Question: I am unable to add Facebook Messenger as a channel to my bot. I'm receiving 400 error in the console and a fairly arcane error message (see the attached image). I have been able to successfully add DirectLine, Skype, and Slack.
From a troubleshooting perspective, I've tried the following:
- - - -
Any help would be much appreciated.

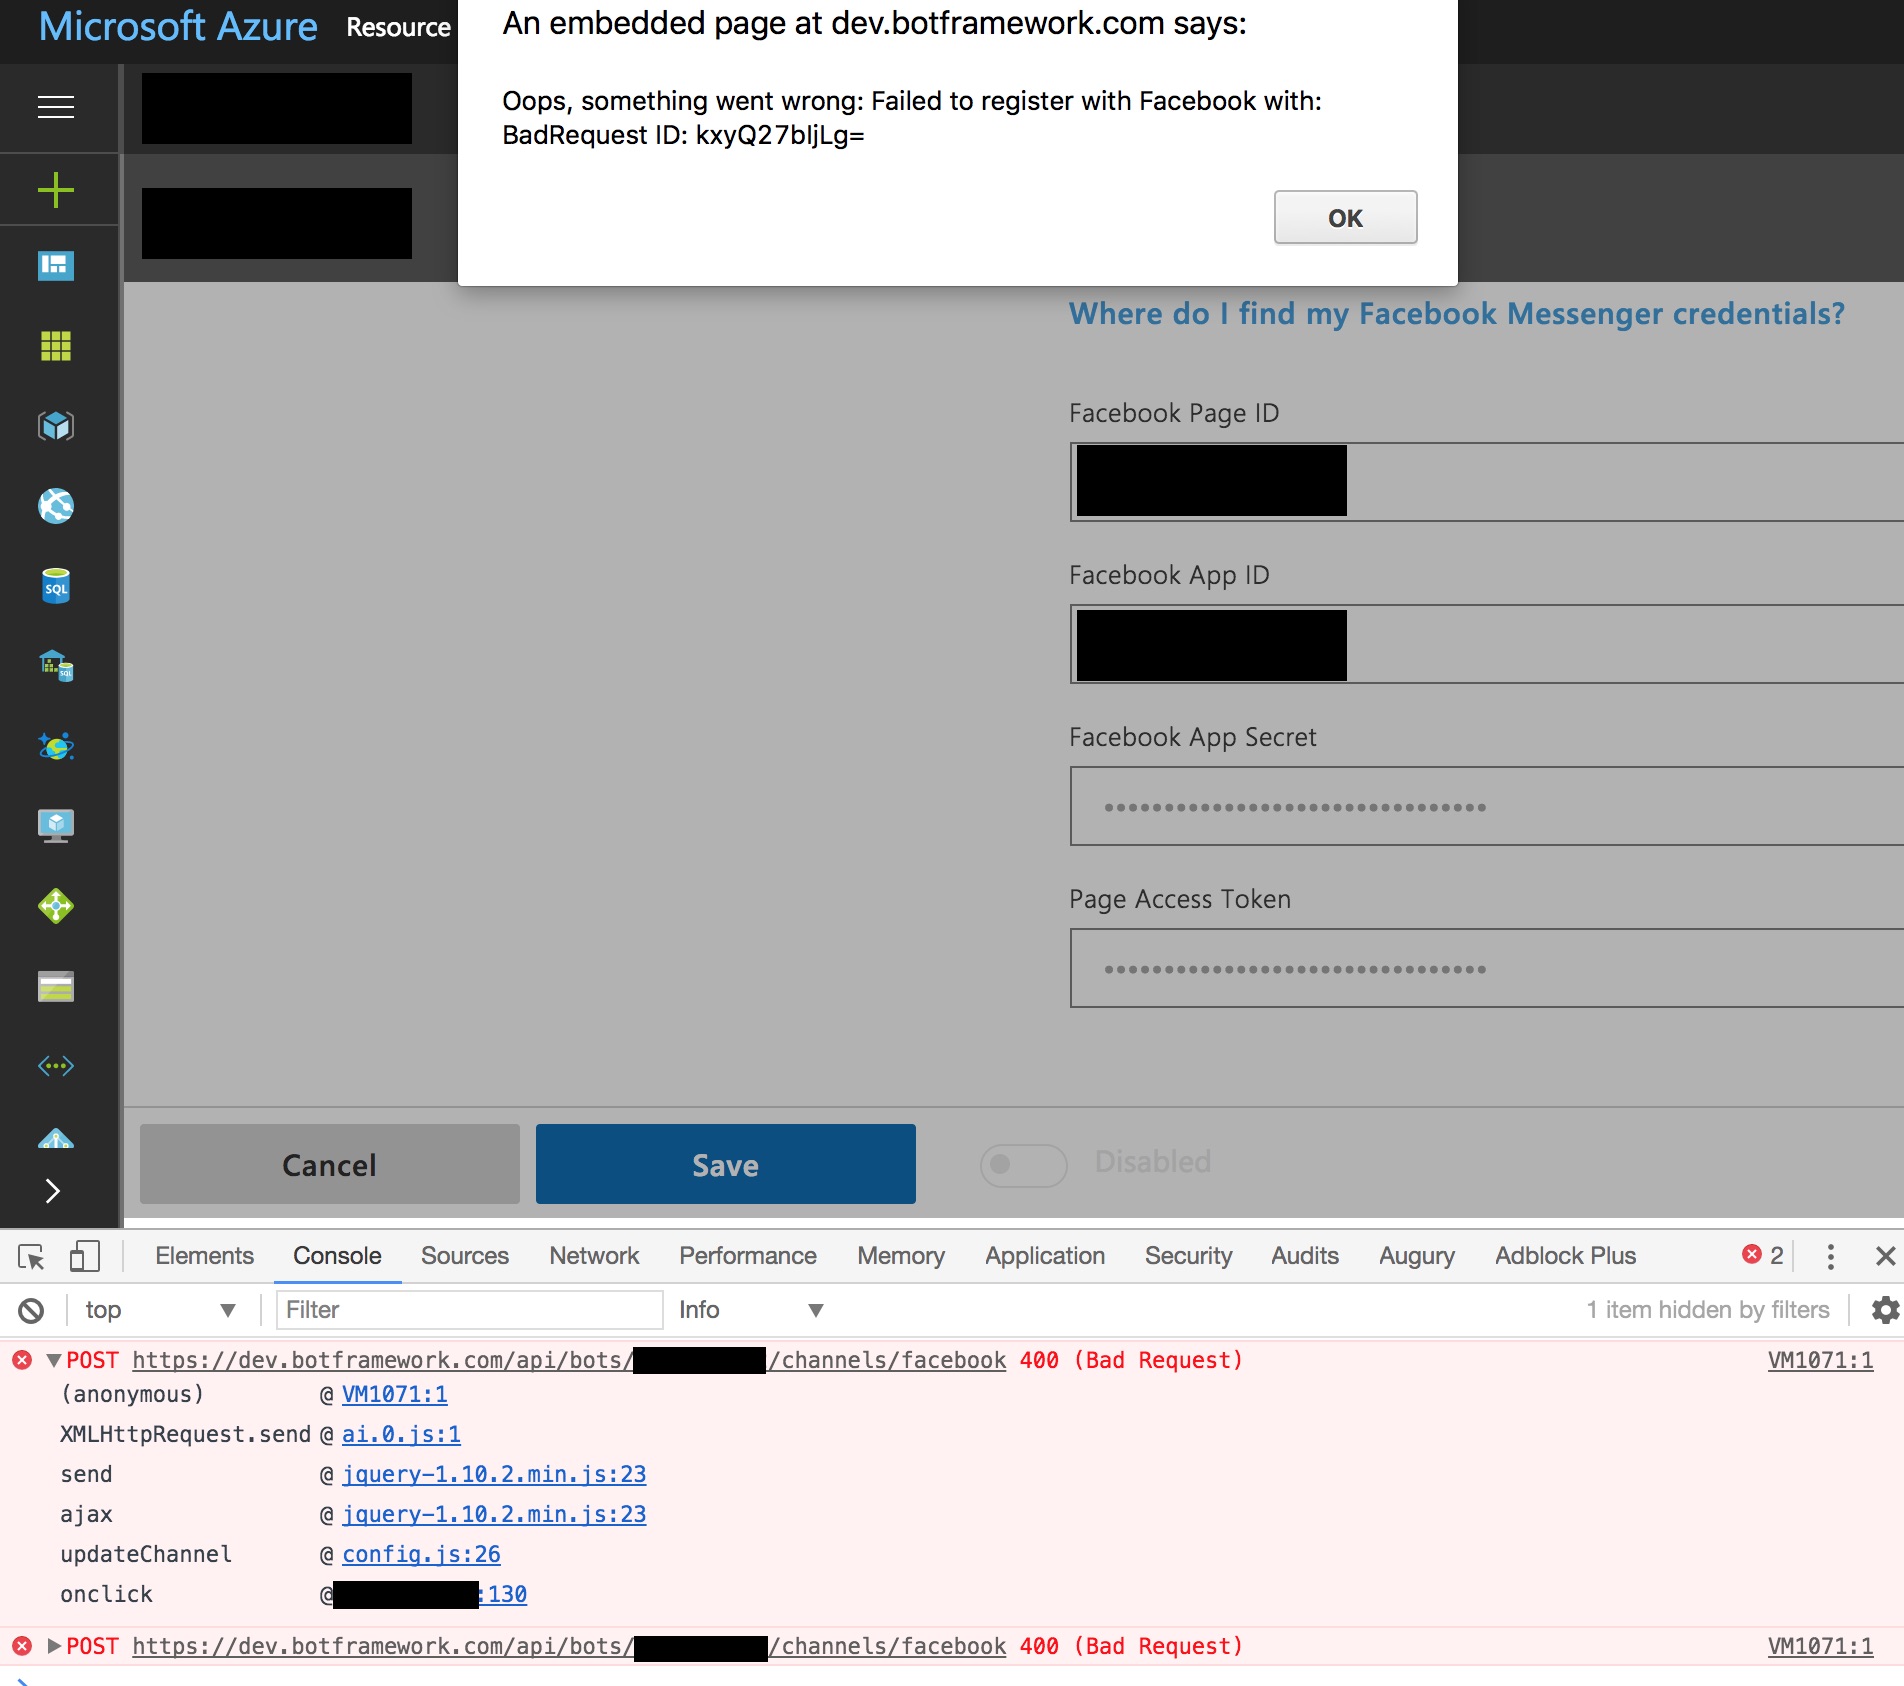
Answer: I discovered the root issue here. The person who created the Facebook App did not associated it with a Facebook Page and generate the requisite Page Access Token. Once this was completed adding the Facebook Messenger channel worked correctly.
Thanks for pointing me in the right direction <URL>!